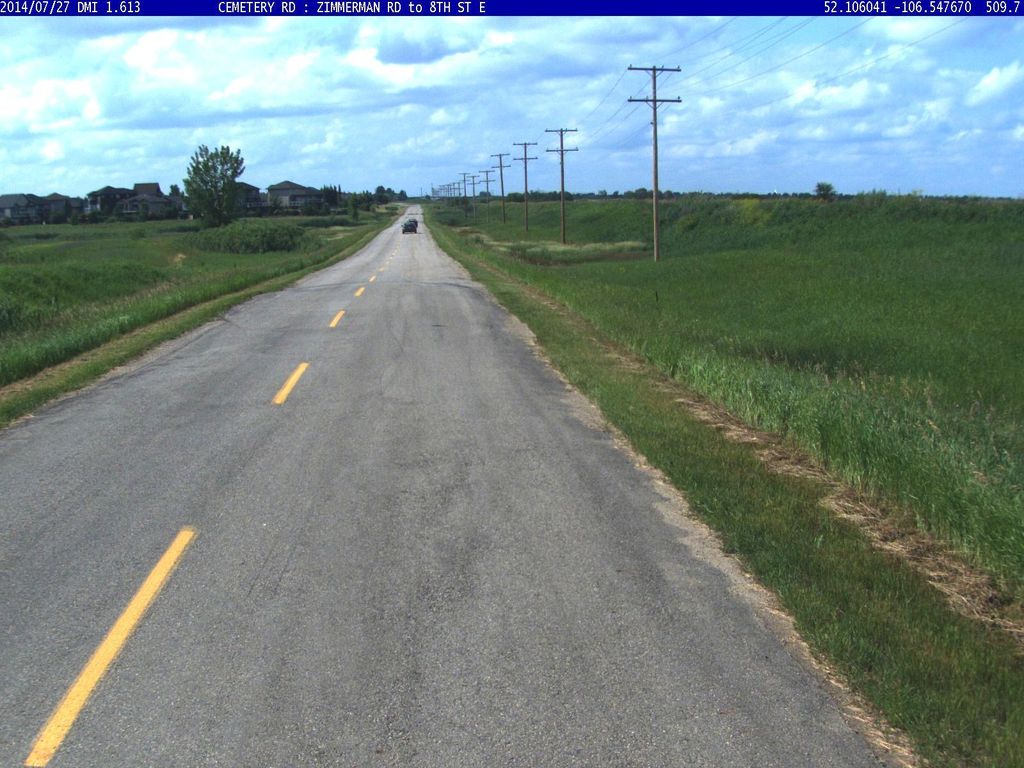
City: saskatoon